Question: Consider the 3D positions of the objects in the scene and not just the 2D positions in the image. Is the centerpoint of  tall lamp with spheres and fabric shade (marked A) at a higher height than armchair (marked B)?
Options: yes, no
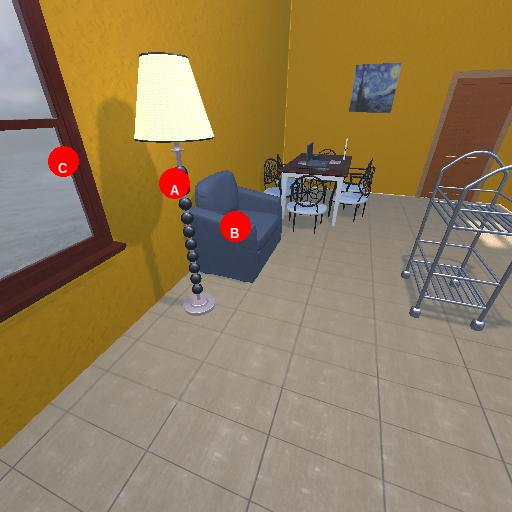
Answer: yes